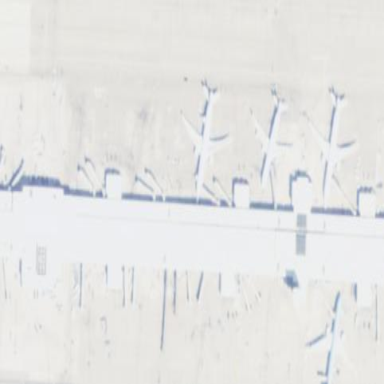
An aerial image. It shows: Airport terminal building.